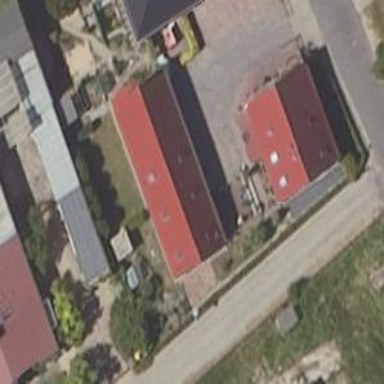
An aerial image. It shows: Shed building.